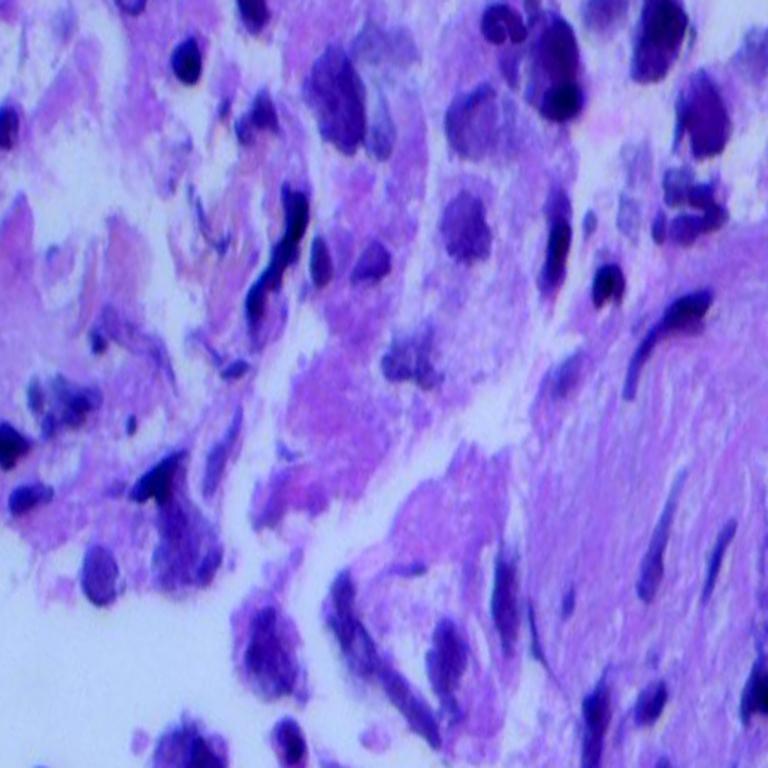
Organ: lung
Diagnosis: adenocarcinomas